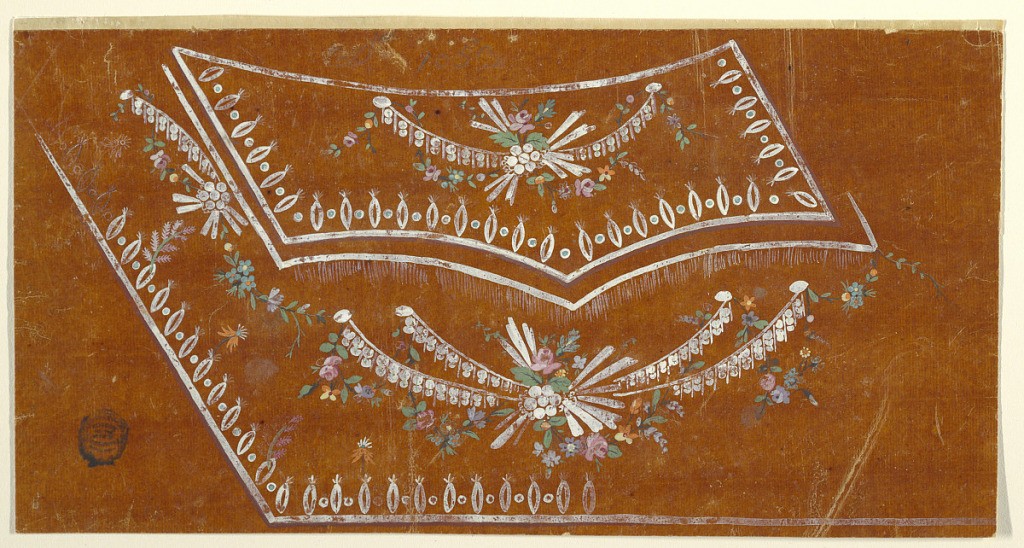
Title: Design for the Embroidery of the Left Bottom Corner of a Man's Waistcoat of the "Fabrique de St. Ruf"
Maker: Fabrique de Saint Ruf, Lyon, France
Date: ca. 1785
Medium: Brush and gouache on glazed tracing paper
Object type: Drawing
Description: Strips and rows of pierced ovoidal seeds and beads are shown at the lateral and bottom edges of the flap of the pocket and at the edges of the waistcoat. Sprays composed of flowers and gems decorate the flap and the field beneath the pocket. Written in ink, top center: "P1053".